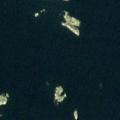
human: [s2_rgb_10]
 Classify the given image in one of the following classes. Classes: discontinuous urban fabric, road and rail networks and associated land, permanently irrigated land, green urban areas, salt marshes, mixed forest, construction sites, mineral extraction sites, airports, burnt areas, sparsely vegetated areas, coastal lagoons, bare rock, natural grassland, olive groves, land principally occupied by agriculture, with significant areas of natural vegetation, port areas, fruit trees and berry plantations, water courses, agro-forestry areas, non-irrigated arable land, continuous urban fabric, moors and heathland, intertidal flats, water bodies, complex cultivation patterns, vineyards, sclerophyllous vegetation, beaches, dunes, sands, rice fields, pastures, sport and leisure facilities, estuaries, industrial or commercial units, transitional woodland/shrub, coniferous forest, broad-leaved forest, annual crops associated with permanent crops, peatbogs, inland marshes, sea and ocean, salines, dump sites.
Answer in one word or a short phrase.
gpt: sea and ocean